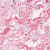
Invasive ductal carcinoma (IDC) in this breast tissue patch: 0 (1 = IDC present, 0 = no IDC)